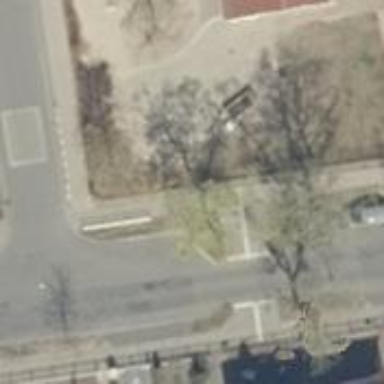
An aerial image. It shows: Footway.